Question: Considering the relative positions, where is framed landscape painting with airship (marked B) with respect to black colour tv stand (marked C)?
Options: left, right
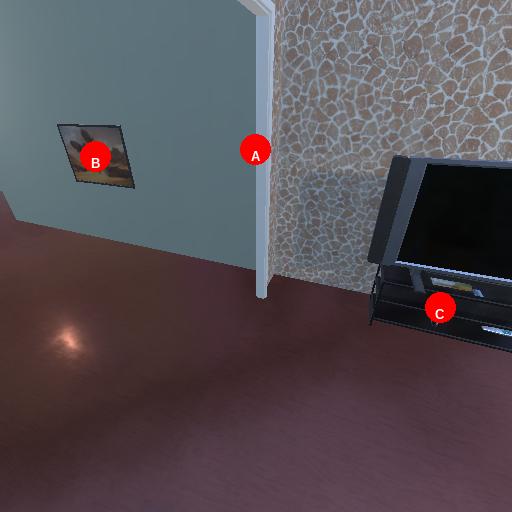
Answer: left